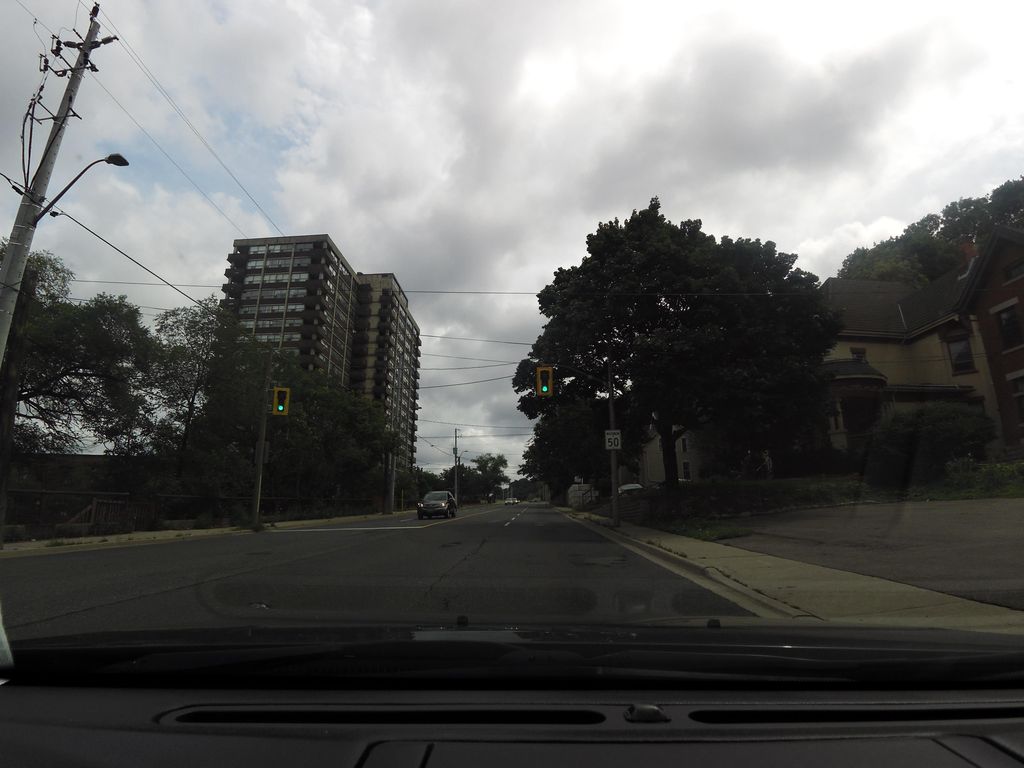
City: hamilton